Question: I am trying to style my page but nothing happens. I think that my css code is wrong. This is my html code:
'''
<!DOCTYPE html>
<html>
<head>
<ul>
<li><a href="about.html">About</a></li>
<li><a href="contact.html">Contact</a></li>
<li><a href="downloads.html">Download Links</a></li>
</ul>
<link rel="stylesheet" type="text/css" href="style.css/">
<div id="footer">
<div class="container">
<div class="column">
<h4>My Links</h4>
<p>
<a href="https://web.facebook.com/YousefRaedXD" target="_blank">Facebook</a>
<br>
<a href ="https://www.youtube.com/channel/UC6x7kvBibYzem6i59UMc3kw" target="_blank">Youtube</a>
</p>
</div>
<div class="column">
<h4>My Story</h4>
<p></p>
</div>
</div>
</div>
</head>
</html>
'''
This is my css code:
'''
#header-nav li {
display: inline;
padding-left: 20px;
}
#header-nav {
display: block;
float:right;
margin-top:0;
}
#header {
background-color: #1abc9c;
height: 150px;
line-height: 150px;
}
.container {
max-width:1000px;
margin:0 auto;
}
#header-title {
display: block;
float: left;
font-size: 20px;
font-weight: bold;
}
#header a {
color: white;
text-decoration: none;
text-transform: uppercase;
letter-spacing: 0.1em;
}
#header a:hover {
color: #222;
}
'''
I keep my files in desktop in a file:

Where is a problem in my code?
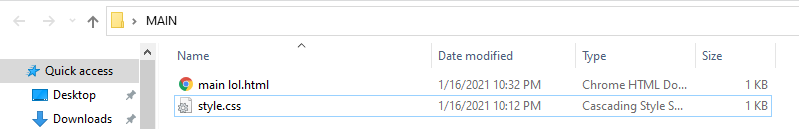
Answer: Your html needs tidying up:
'''
<!DOCTYPE html>
<html>
<head>
<meta charset="utf-8">
<meta name="viewport" content="width=device-width, initial-scale=1">
<link rel="stylesheet" type="text/css" href="style.css">
</head>
<body>
<div id="header">
<ul id="header-nav">
<li><a href="about.html">About</a></li>
<li><a href="contact.html">Contact</a></li>
<li><a href="downloads.html">Download Links</a></li>
</ul>
</div>
<div id="footer">
<div class="container">
<div class="column">
<h4>My Links</h4>
<p>
<a href="https://web.facebook.com/YousefRaedXD" target="_blank">Facebook</a><br>
<a href="https://www.youtube.com/channel/UC6x7kvBibYzem6i59UMc3kw" target="_blank">Youtube</a>
</p>
</div>
<div class="column">
<h4>My Story</h4>
<p></p>
</div>
</div>
</div>
</body>
</html>
'''
You also need to make sure you refer to your classes in the css file. At the moment I can only see .container. You don't have header id anywhere in your html.